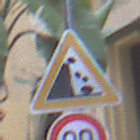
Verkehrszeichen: SteinschlagLinks
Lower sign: Geschwindigkeit90
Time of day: MorningAfternoon
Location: Outdoor (Urban)
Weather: PartlyCloudy
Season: NotSpecified
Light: Natural